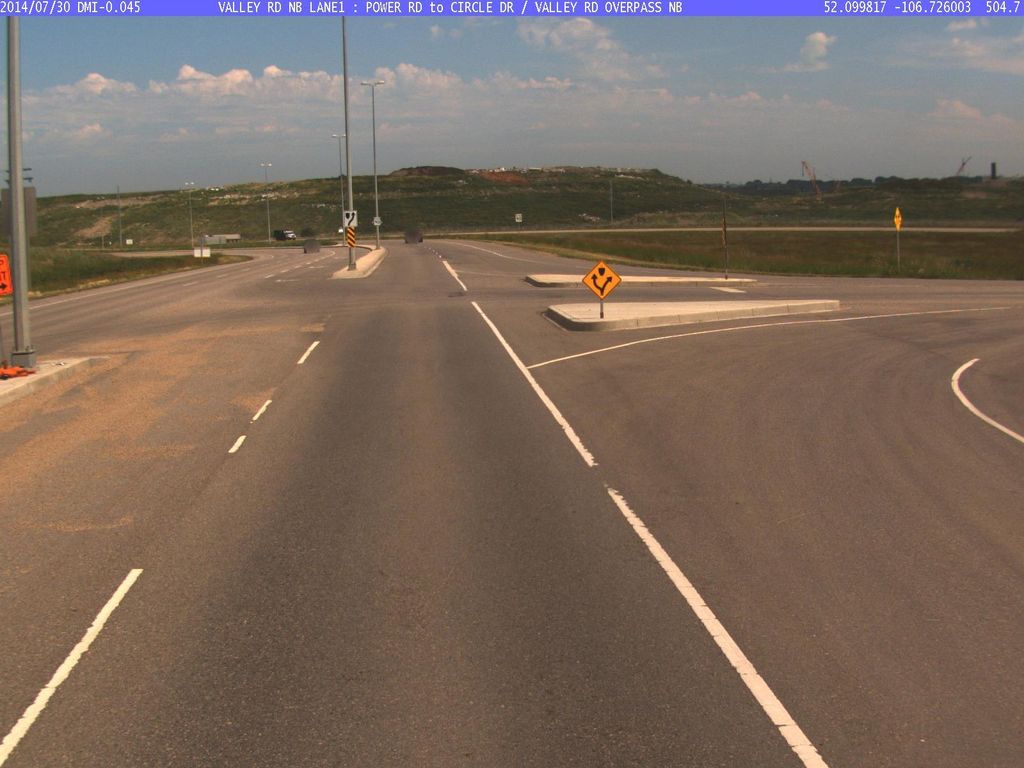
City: saskatoon